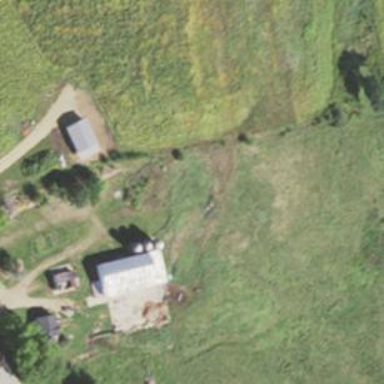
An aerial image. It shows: Silo.